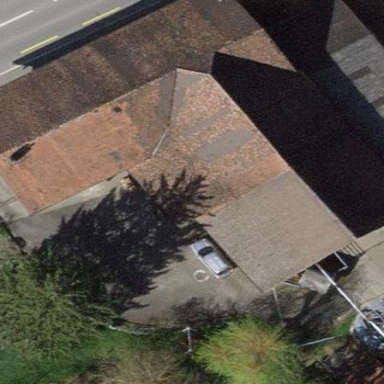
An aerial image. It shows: Farm building with gabled roof.